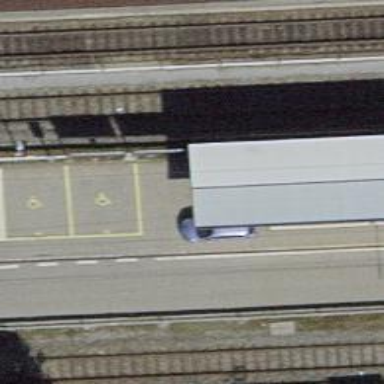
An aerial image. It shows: Footway with asphalt surface passing through tunnel.